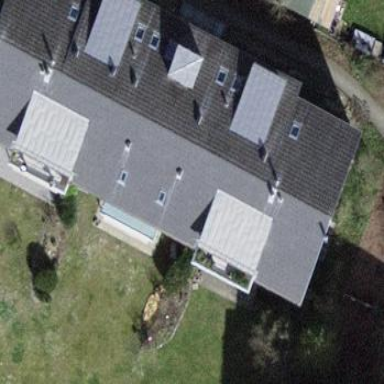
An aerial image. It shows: Building with tiled roof.